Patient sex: M
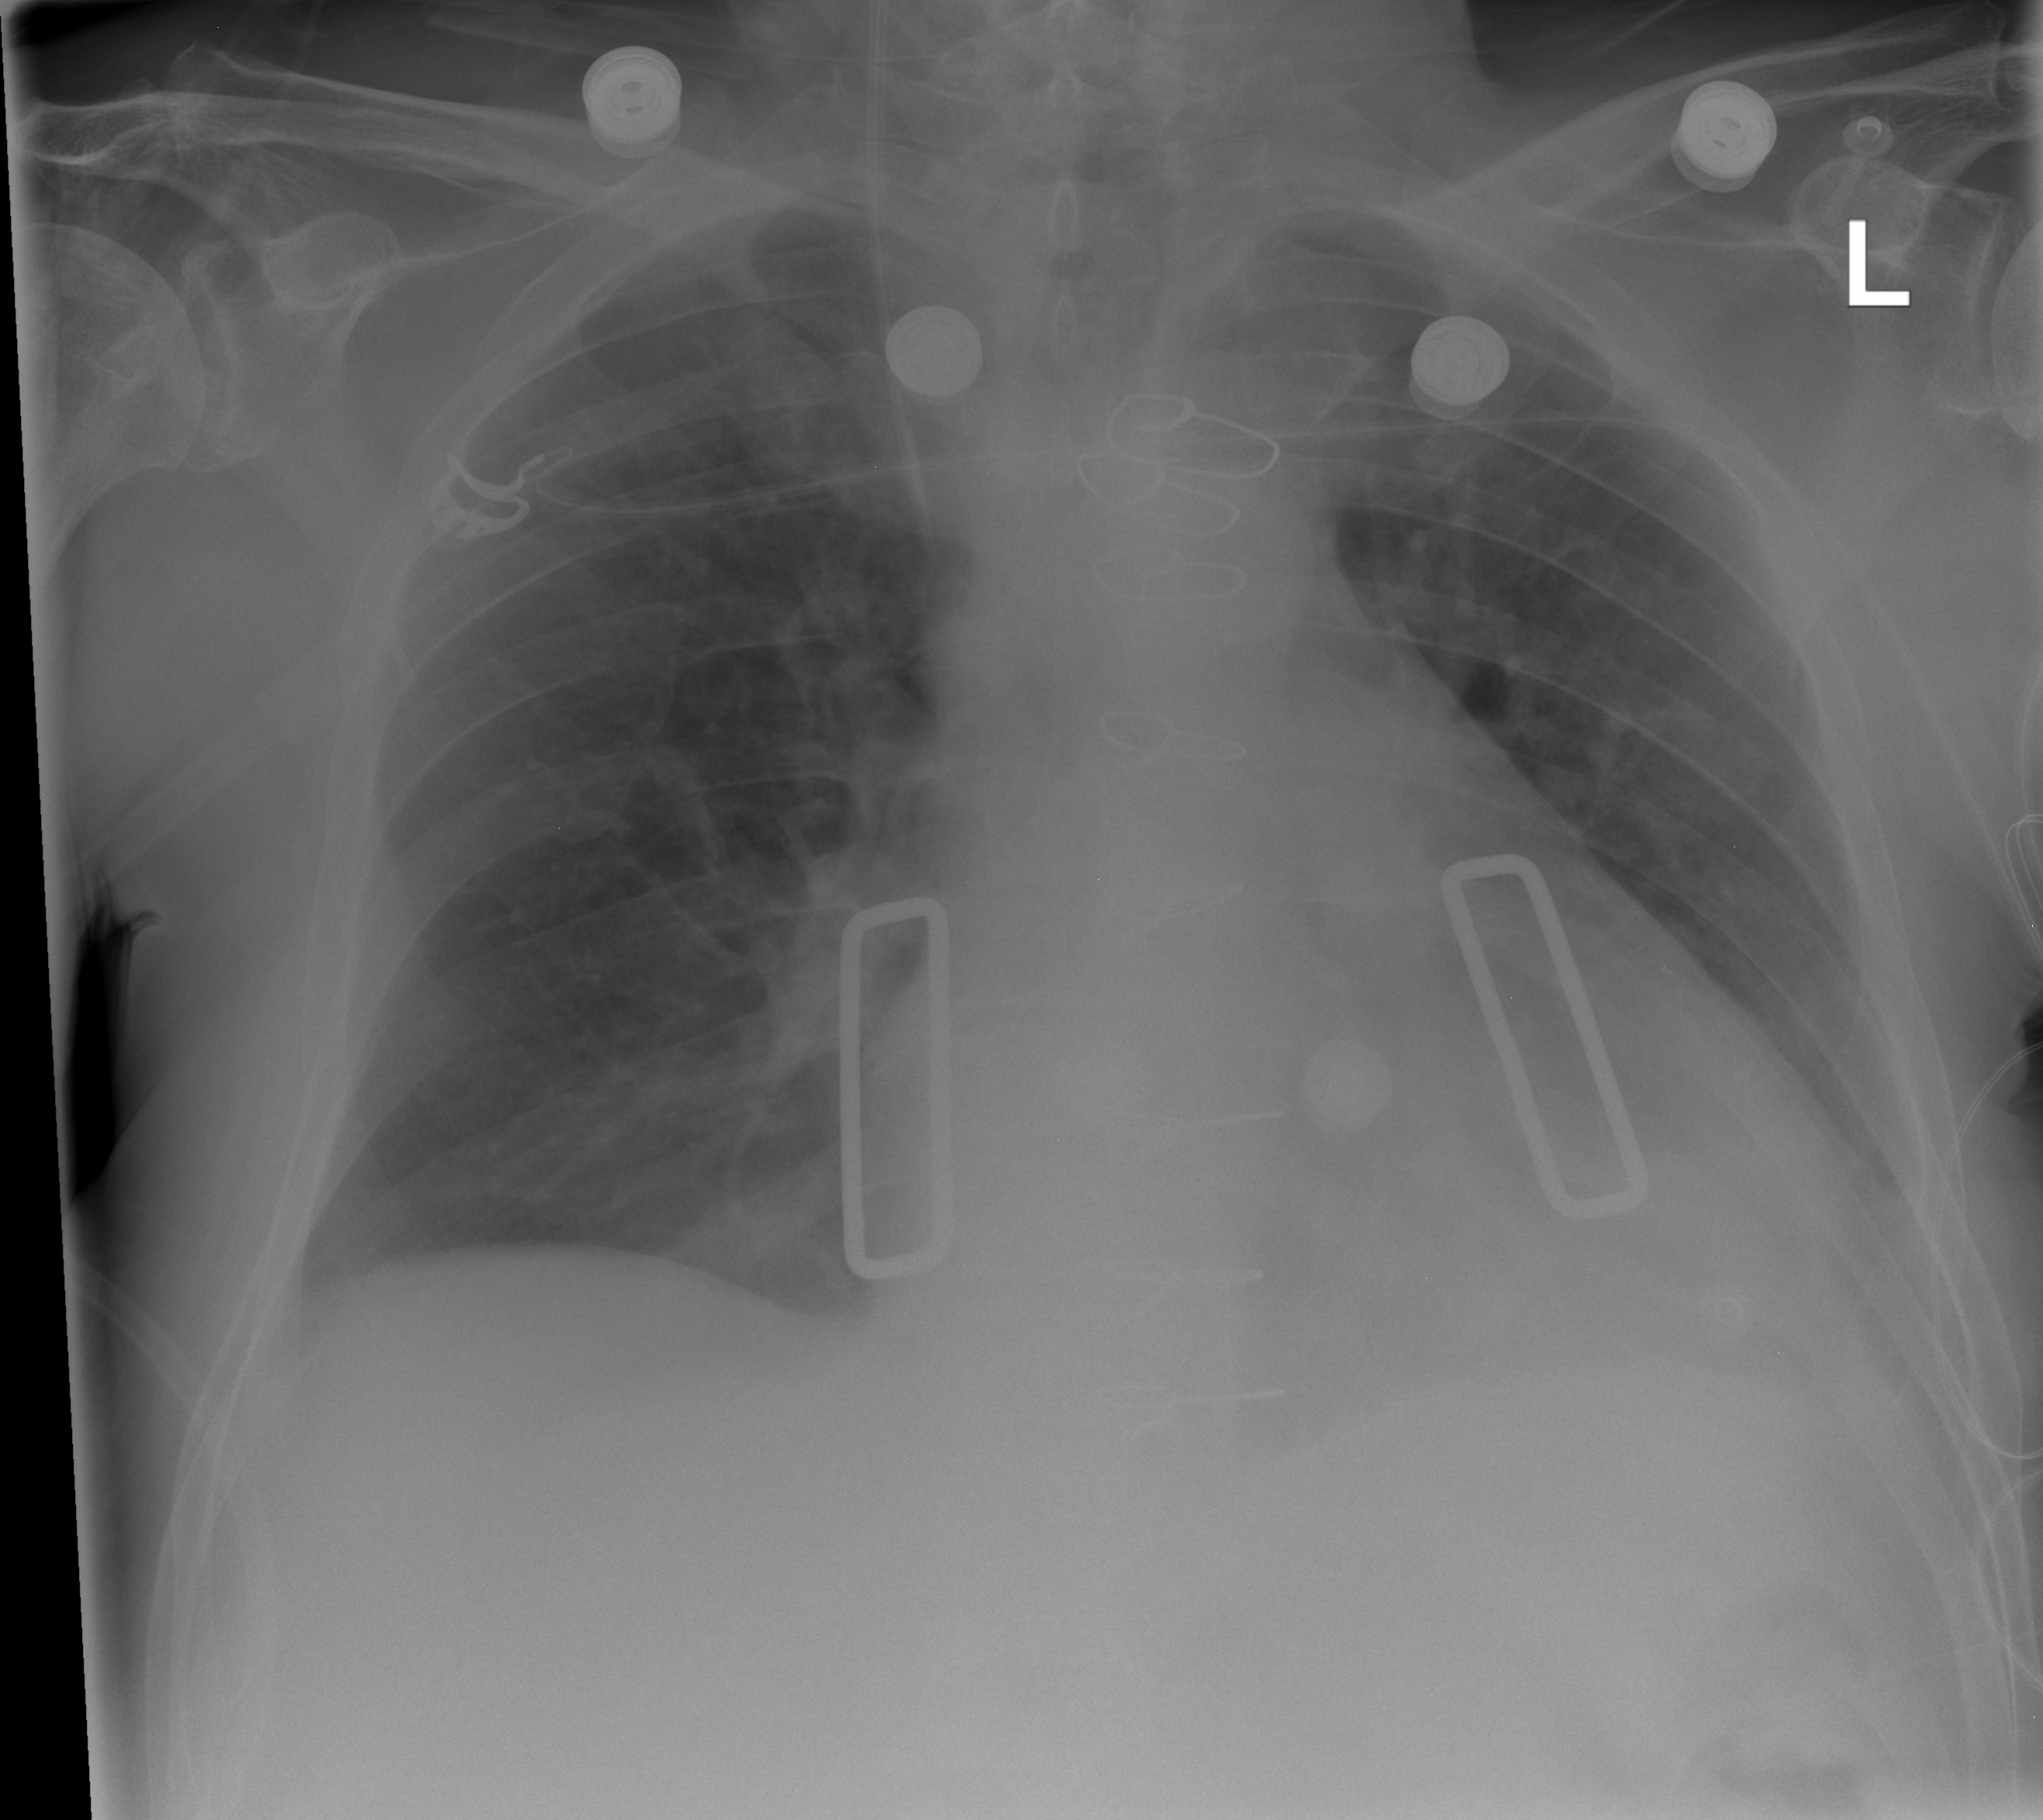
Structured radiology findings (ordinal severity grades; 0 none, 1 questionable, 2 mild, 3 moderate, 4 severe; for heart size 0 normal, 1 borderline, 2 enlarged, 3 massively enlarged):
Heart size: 2
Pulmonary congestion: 1
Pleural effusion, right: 0
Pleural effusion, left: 1
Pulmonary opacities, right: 0
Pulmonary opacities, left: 0
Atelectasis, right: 0
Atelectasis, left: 2